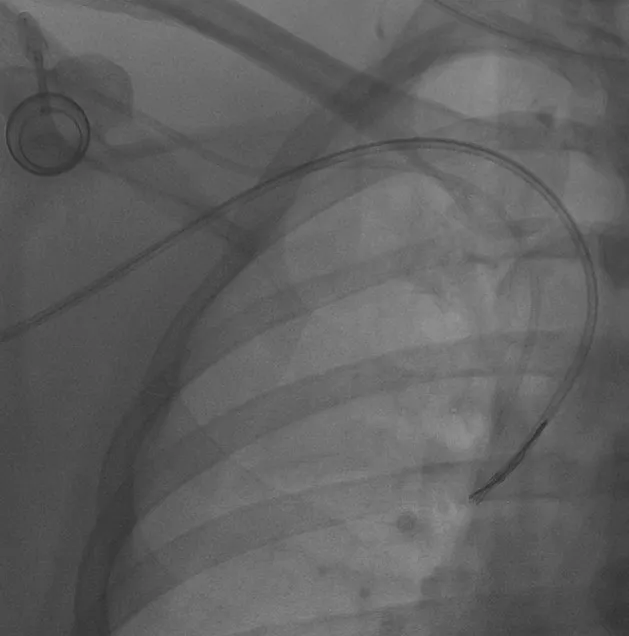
The snare was kept tightened, and then it was pushed toward catheter's tip in order to release fibrin. No port displacement is visible.
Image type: radiology (x_ray)